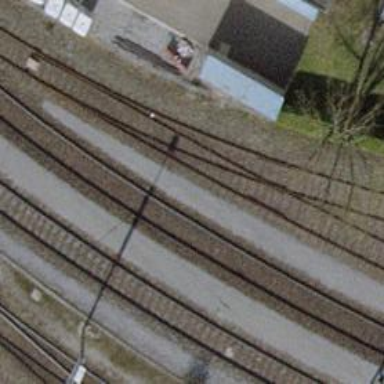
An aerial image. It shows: Railway switch.